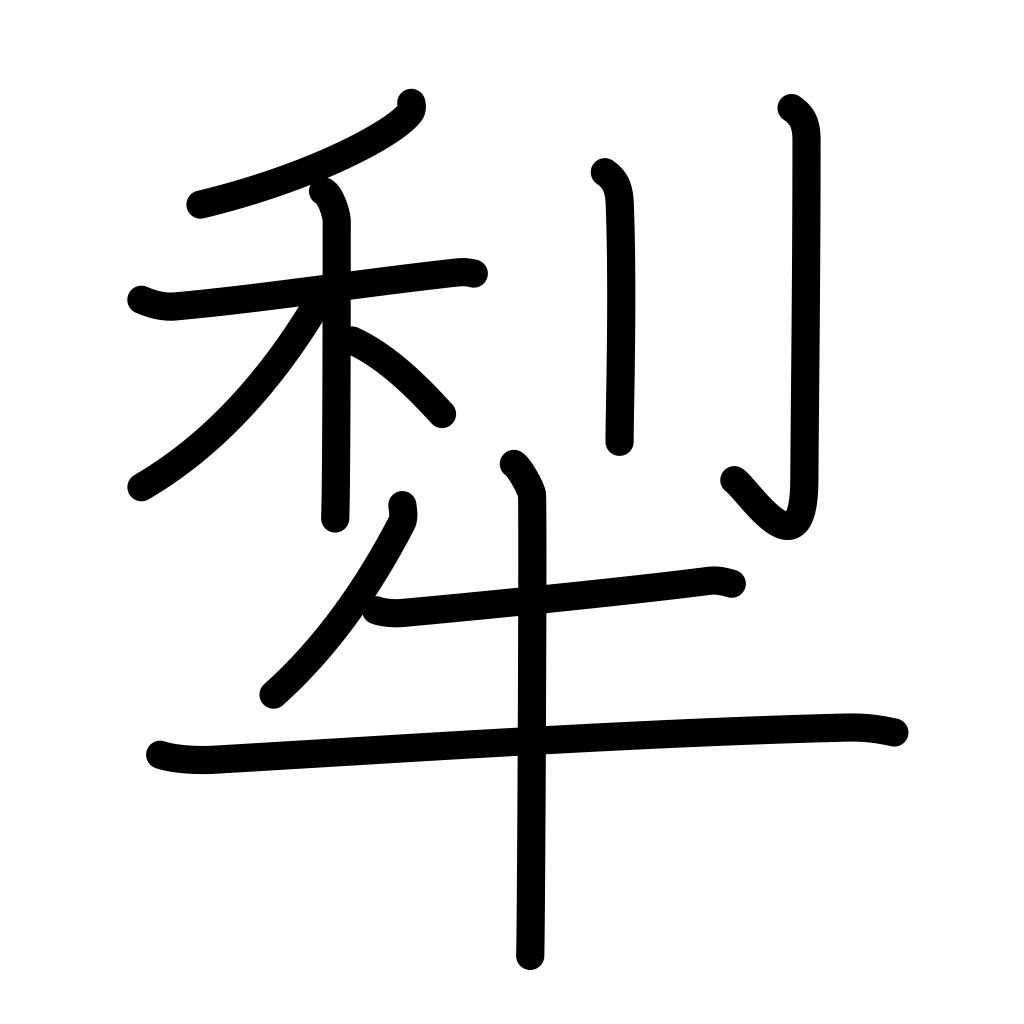
Meaning: plow